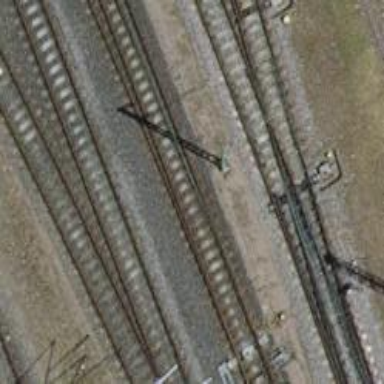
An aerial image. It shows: Solitary milestone along the railway.